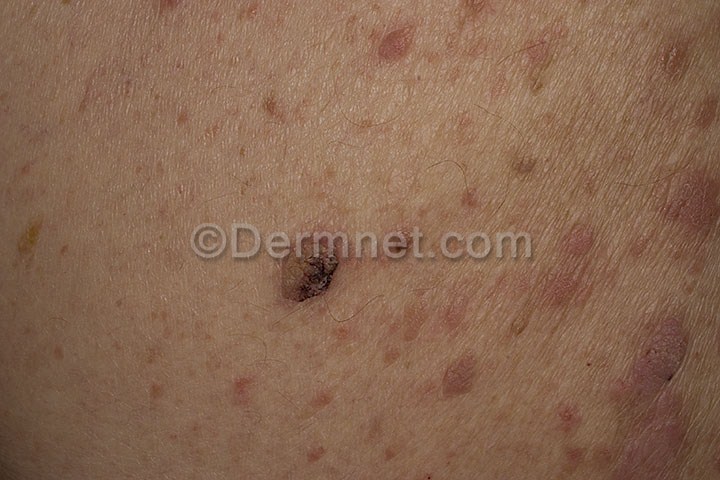
Disease: Seborrheic Keratoses and other Benign Tumors